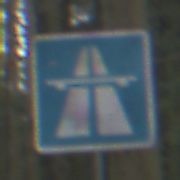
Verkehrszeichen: Autobahn
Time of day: Midday
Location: Outdoor (Nature)
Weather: Overcast
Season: NotSpecified
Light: Natural